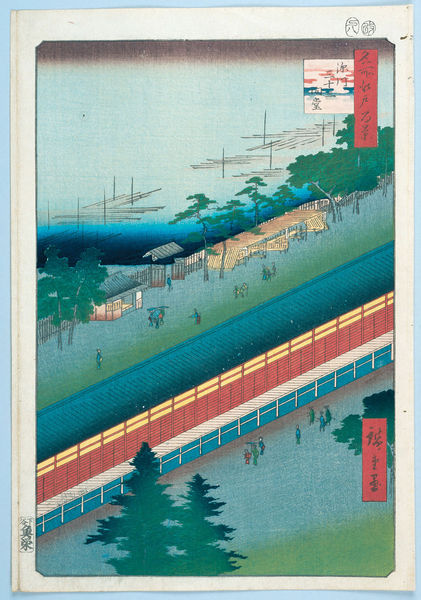
Titel: 100 berühmte Ansichten von Edo
Künstler: Utagawa Hiroshige
Schlagwörter: baum, blau, himmel, mann, meer, wasser, aquarell, baumstämme, bäume, frauen, gelb, grün, menschen, see, ufer, frau, holz, männer, zeichnung, gebäude, haus, rot, weg, zaun, baumstamm, häuser, stamm, hütte, holzschnitt, japan, schrift, hütten, markt, treiben, figuren, hafen, schriftzeichen, eingang, schwimmen, asien, druck, stempel, nadelbaum, tanne, chinesisch, ostasien, china, floss, nadelbäume, staffagefiguren, zecihnung, 1900, stra0e